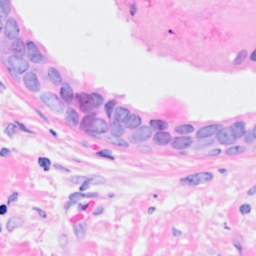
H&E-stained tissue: Breast